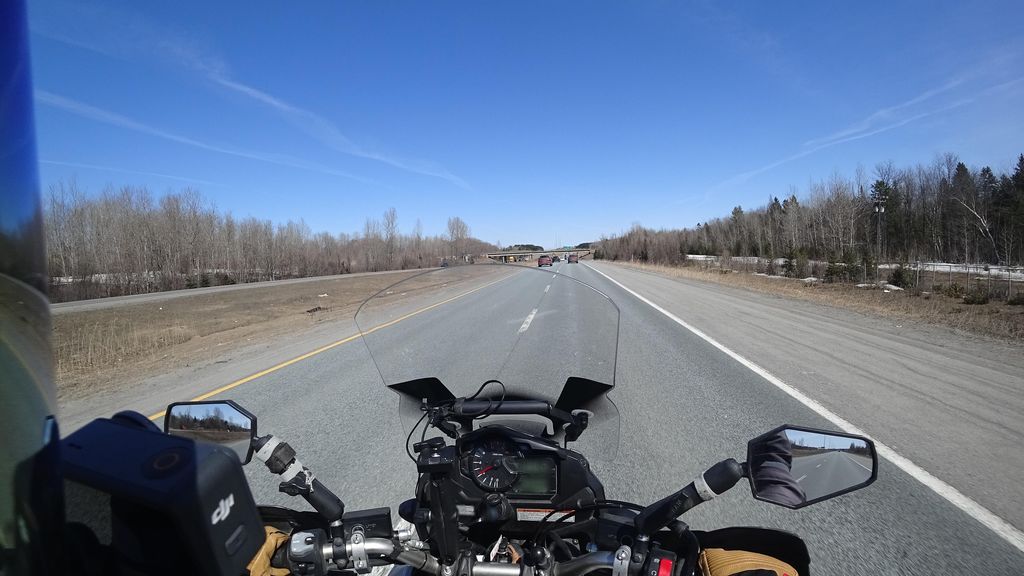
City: quebec_city